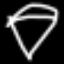
Label: diamond